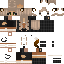
A female human skin with pale skin, wearing blonde long hair dressed in a blue hoodie and black pants, featuring a closed mouth.